Field crop: tomato
Growth stage: 1
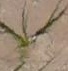
Species: cyperus